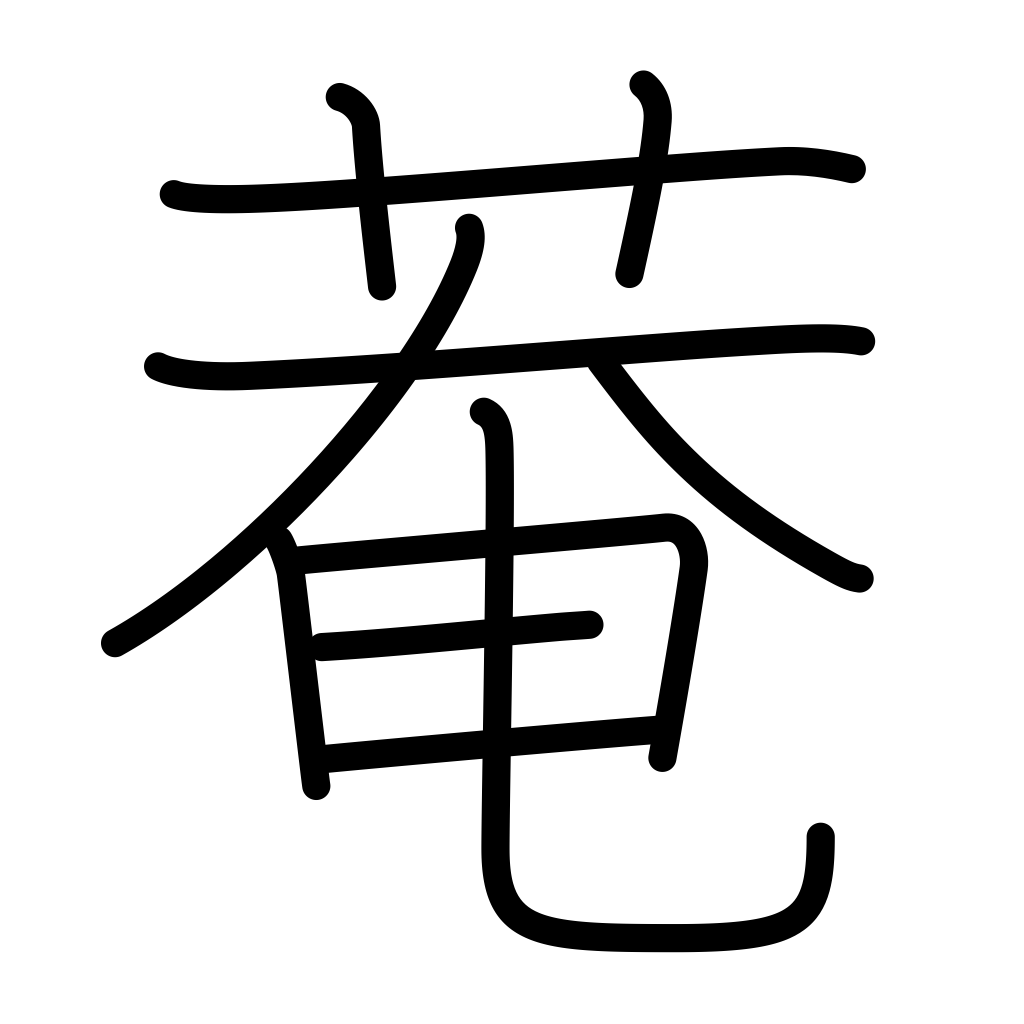
Meaning: hermitage